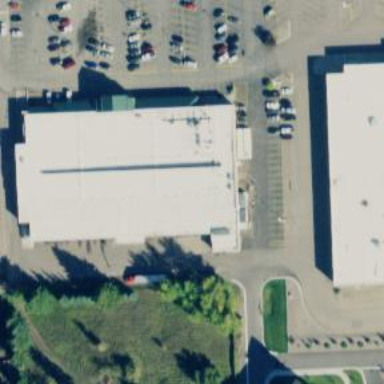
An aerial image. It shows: Supermarket building.